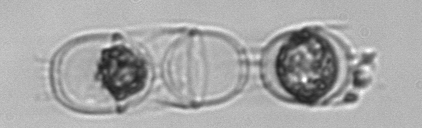
Label: Stephanopyxis